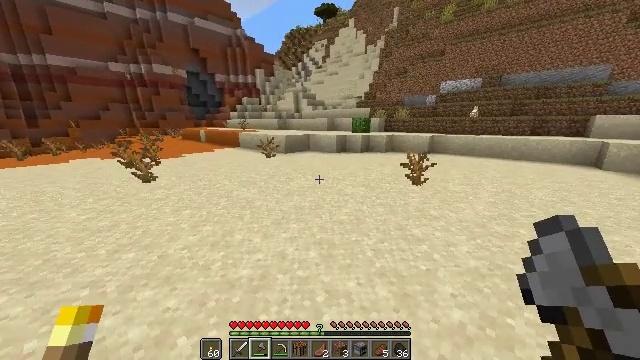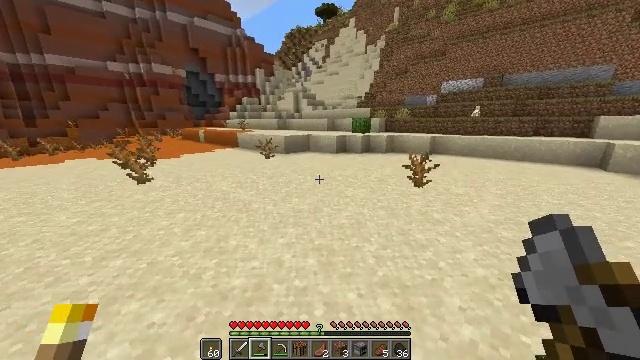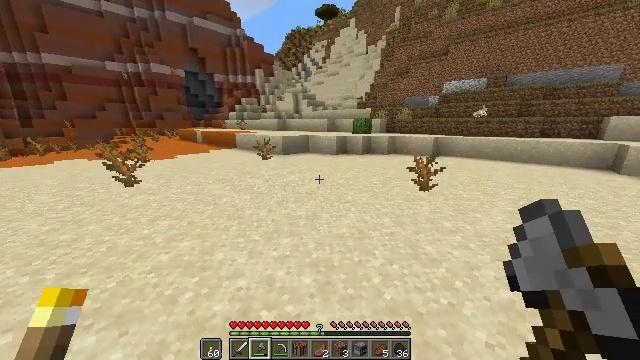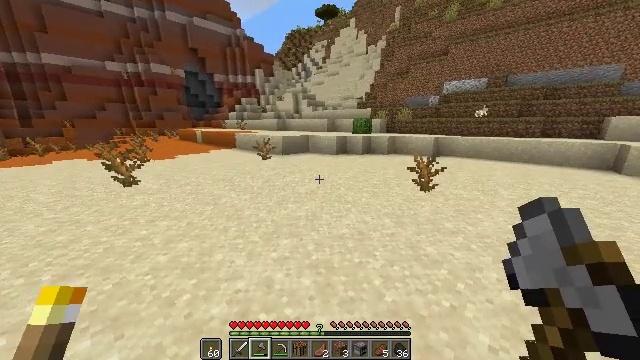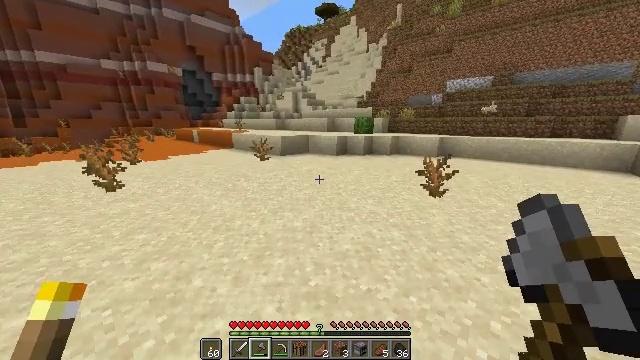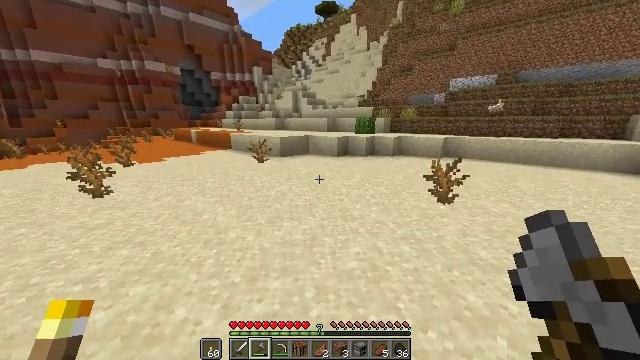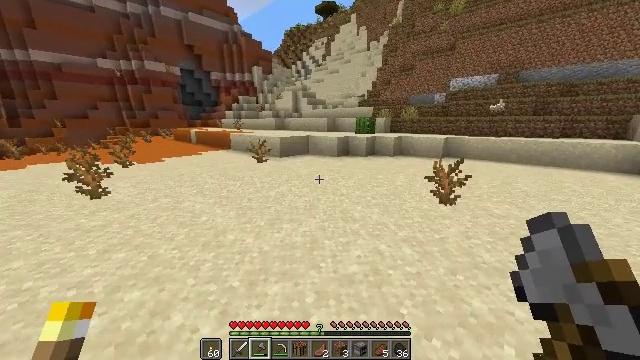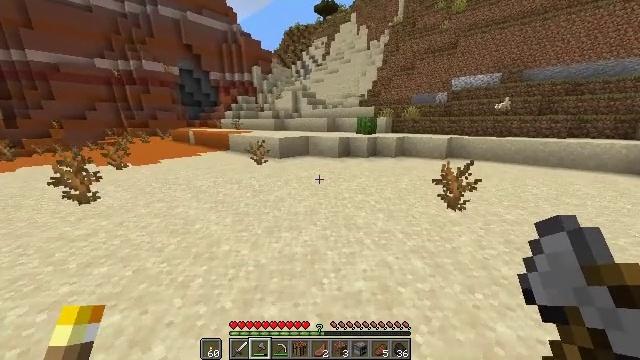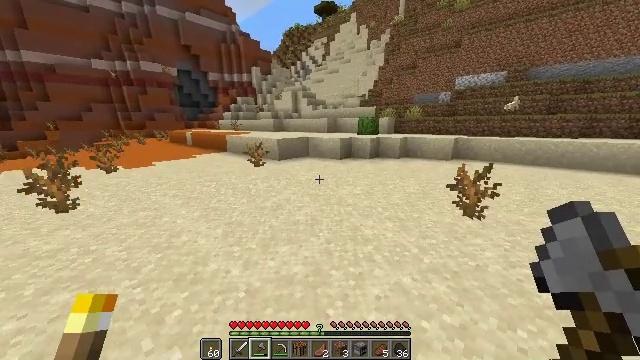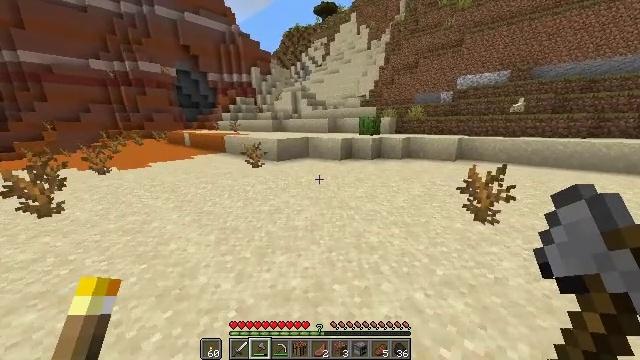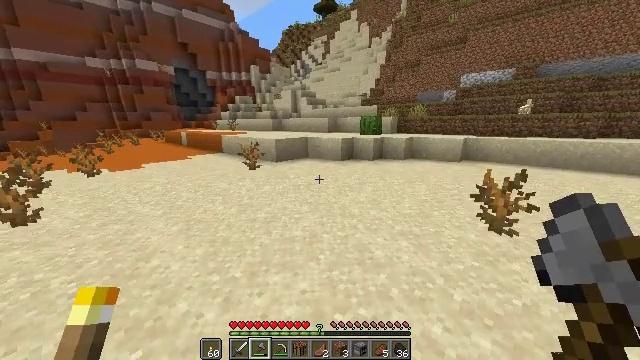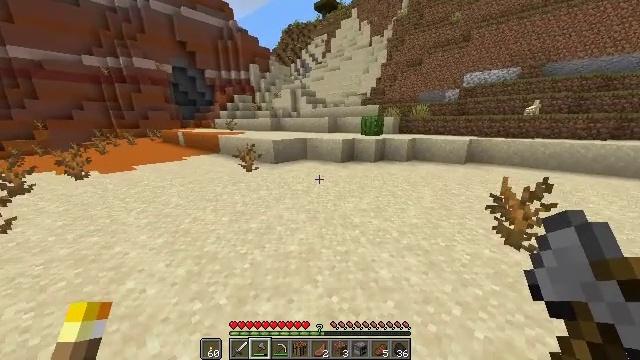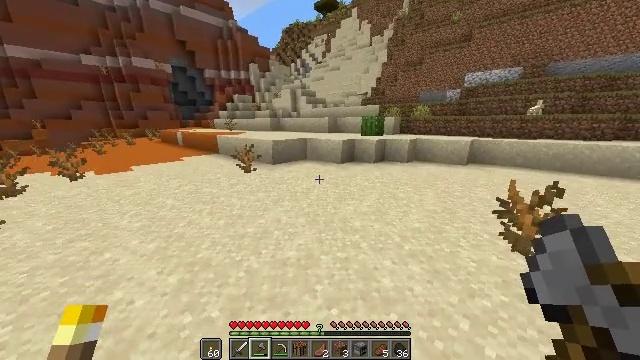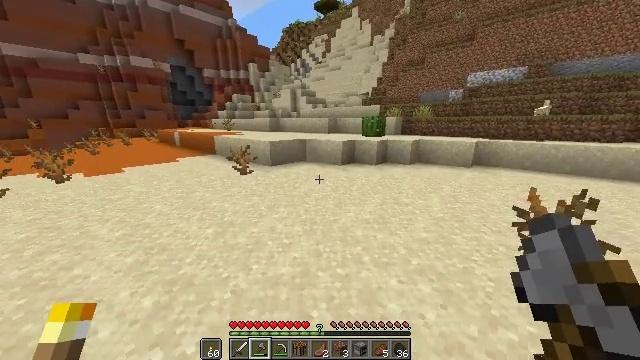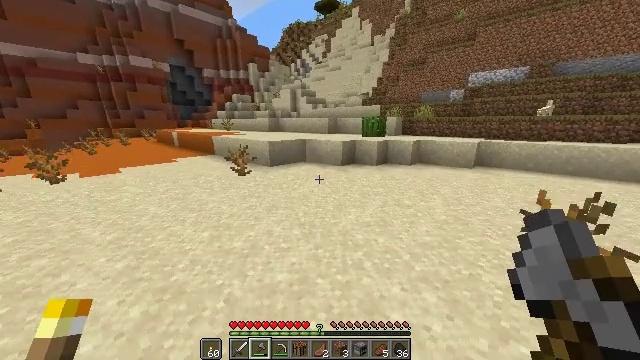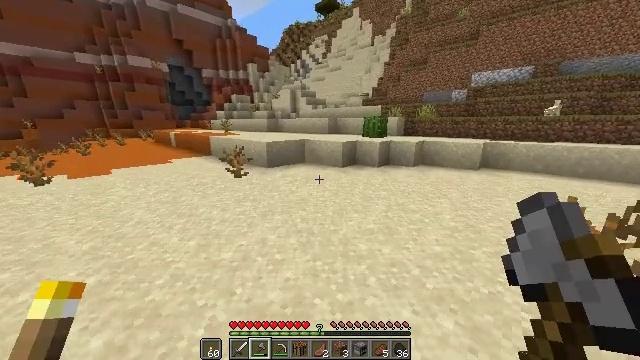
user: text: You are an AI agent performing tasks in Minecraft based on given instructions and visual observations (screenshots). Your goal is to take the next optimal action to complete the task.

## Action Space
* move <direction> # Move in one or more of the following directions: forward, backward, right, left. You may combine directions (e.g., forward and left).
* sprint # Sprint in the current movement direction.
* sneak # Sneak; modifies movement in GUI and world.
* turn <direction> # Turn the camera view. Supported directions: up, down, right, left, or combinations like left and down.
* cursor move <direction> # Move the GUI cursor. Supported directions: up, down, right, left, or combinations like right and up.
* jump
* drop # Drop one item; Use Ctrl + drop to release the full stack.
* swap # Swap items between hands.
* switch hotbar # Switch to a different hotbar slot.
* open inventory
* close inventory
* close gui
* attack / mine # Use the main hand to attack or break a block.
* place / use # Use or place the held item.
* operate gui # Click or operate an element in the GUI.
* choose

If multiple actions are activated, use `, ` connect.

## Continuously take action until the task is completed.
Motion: motion action
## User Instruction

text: Hunt animals.
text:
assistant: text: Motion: move forward, sprint
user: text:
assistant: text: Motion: move forward, sprint
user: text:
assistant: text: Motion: move forward, sprint
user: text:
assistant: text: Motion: move forward, sprint
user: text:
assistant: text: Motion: move forward, sprint
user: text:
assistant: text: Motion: move forward, sprint
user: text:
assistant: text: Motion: move forward, sprint
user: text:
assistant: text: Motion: move forward, sprint
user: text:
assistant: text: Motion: move forward, sprint
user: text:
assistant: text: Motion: move forward, sprint
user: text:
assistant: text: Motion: move forward, sprint
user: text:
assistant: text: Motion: move forward, sprint
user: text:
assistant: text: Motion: move forward, sprint
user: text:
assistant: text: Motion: move forward, sprint
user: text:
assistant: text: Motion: move forward, sprint
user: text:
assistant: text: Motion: move forward, sprint
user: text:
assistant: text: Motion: move forward, sprint
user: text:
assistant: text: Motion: move forward, sprint
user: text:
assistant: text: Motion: move forward, sprint
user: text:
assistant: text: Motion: move forward, sprint
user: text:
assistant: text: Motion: move forward, sprint
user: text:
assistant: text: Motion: move forward, sprint
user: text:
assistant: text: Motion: move forward, sprint
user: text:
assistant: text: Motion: move forward, sprint
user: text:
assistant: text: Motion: move forward, sprint
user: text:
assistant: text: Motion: move forward, sprint
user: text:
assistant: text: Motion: move forward, sprint
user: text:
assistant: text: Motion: move forward, sprint
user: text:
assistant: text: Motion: move forward, sprint
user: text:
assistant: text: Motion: move forward, sprint